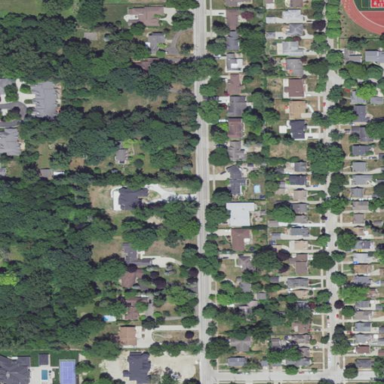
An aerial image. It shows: Single-family residential area.